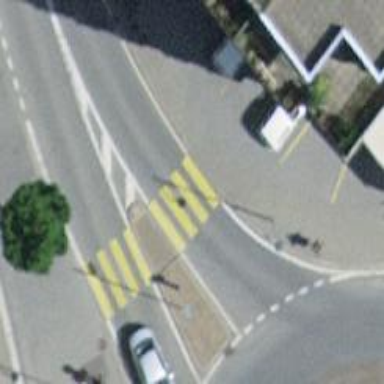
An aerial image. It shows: Zebra crossing on the road.